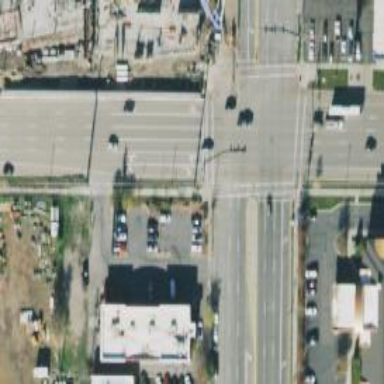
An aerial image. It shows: Crossing with line markings on the road.